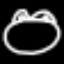
Label: frog